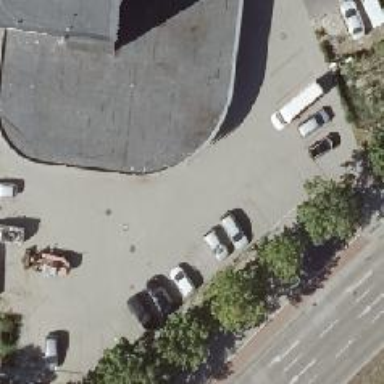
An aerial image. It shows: Greengrocer shop.